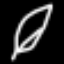
Label: leaf